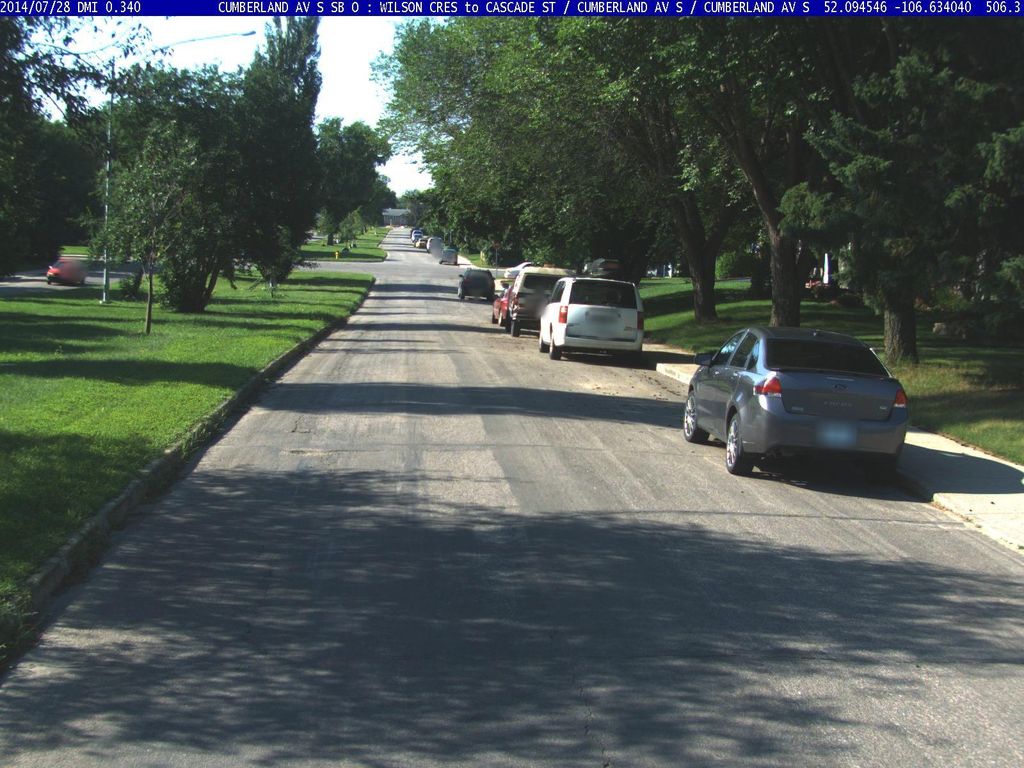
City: saskatoon